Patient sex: M
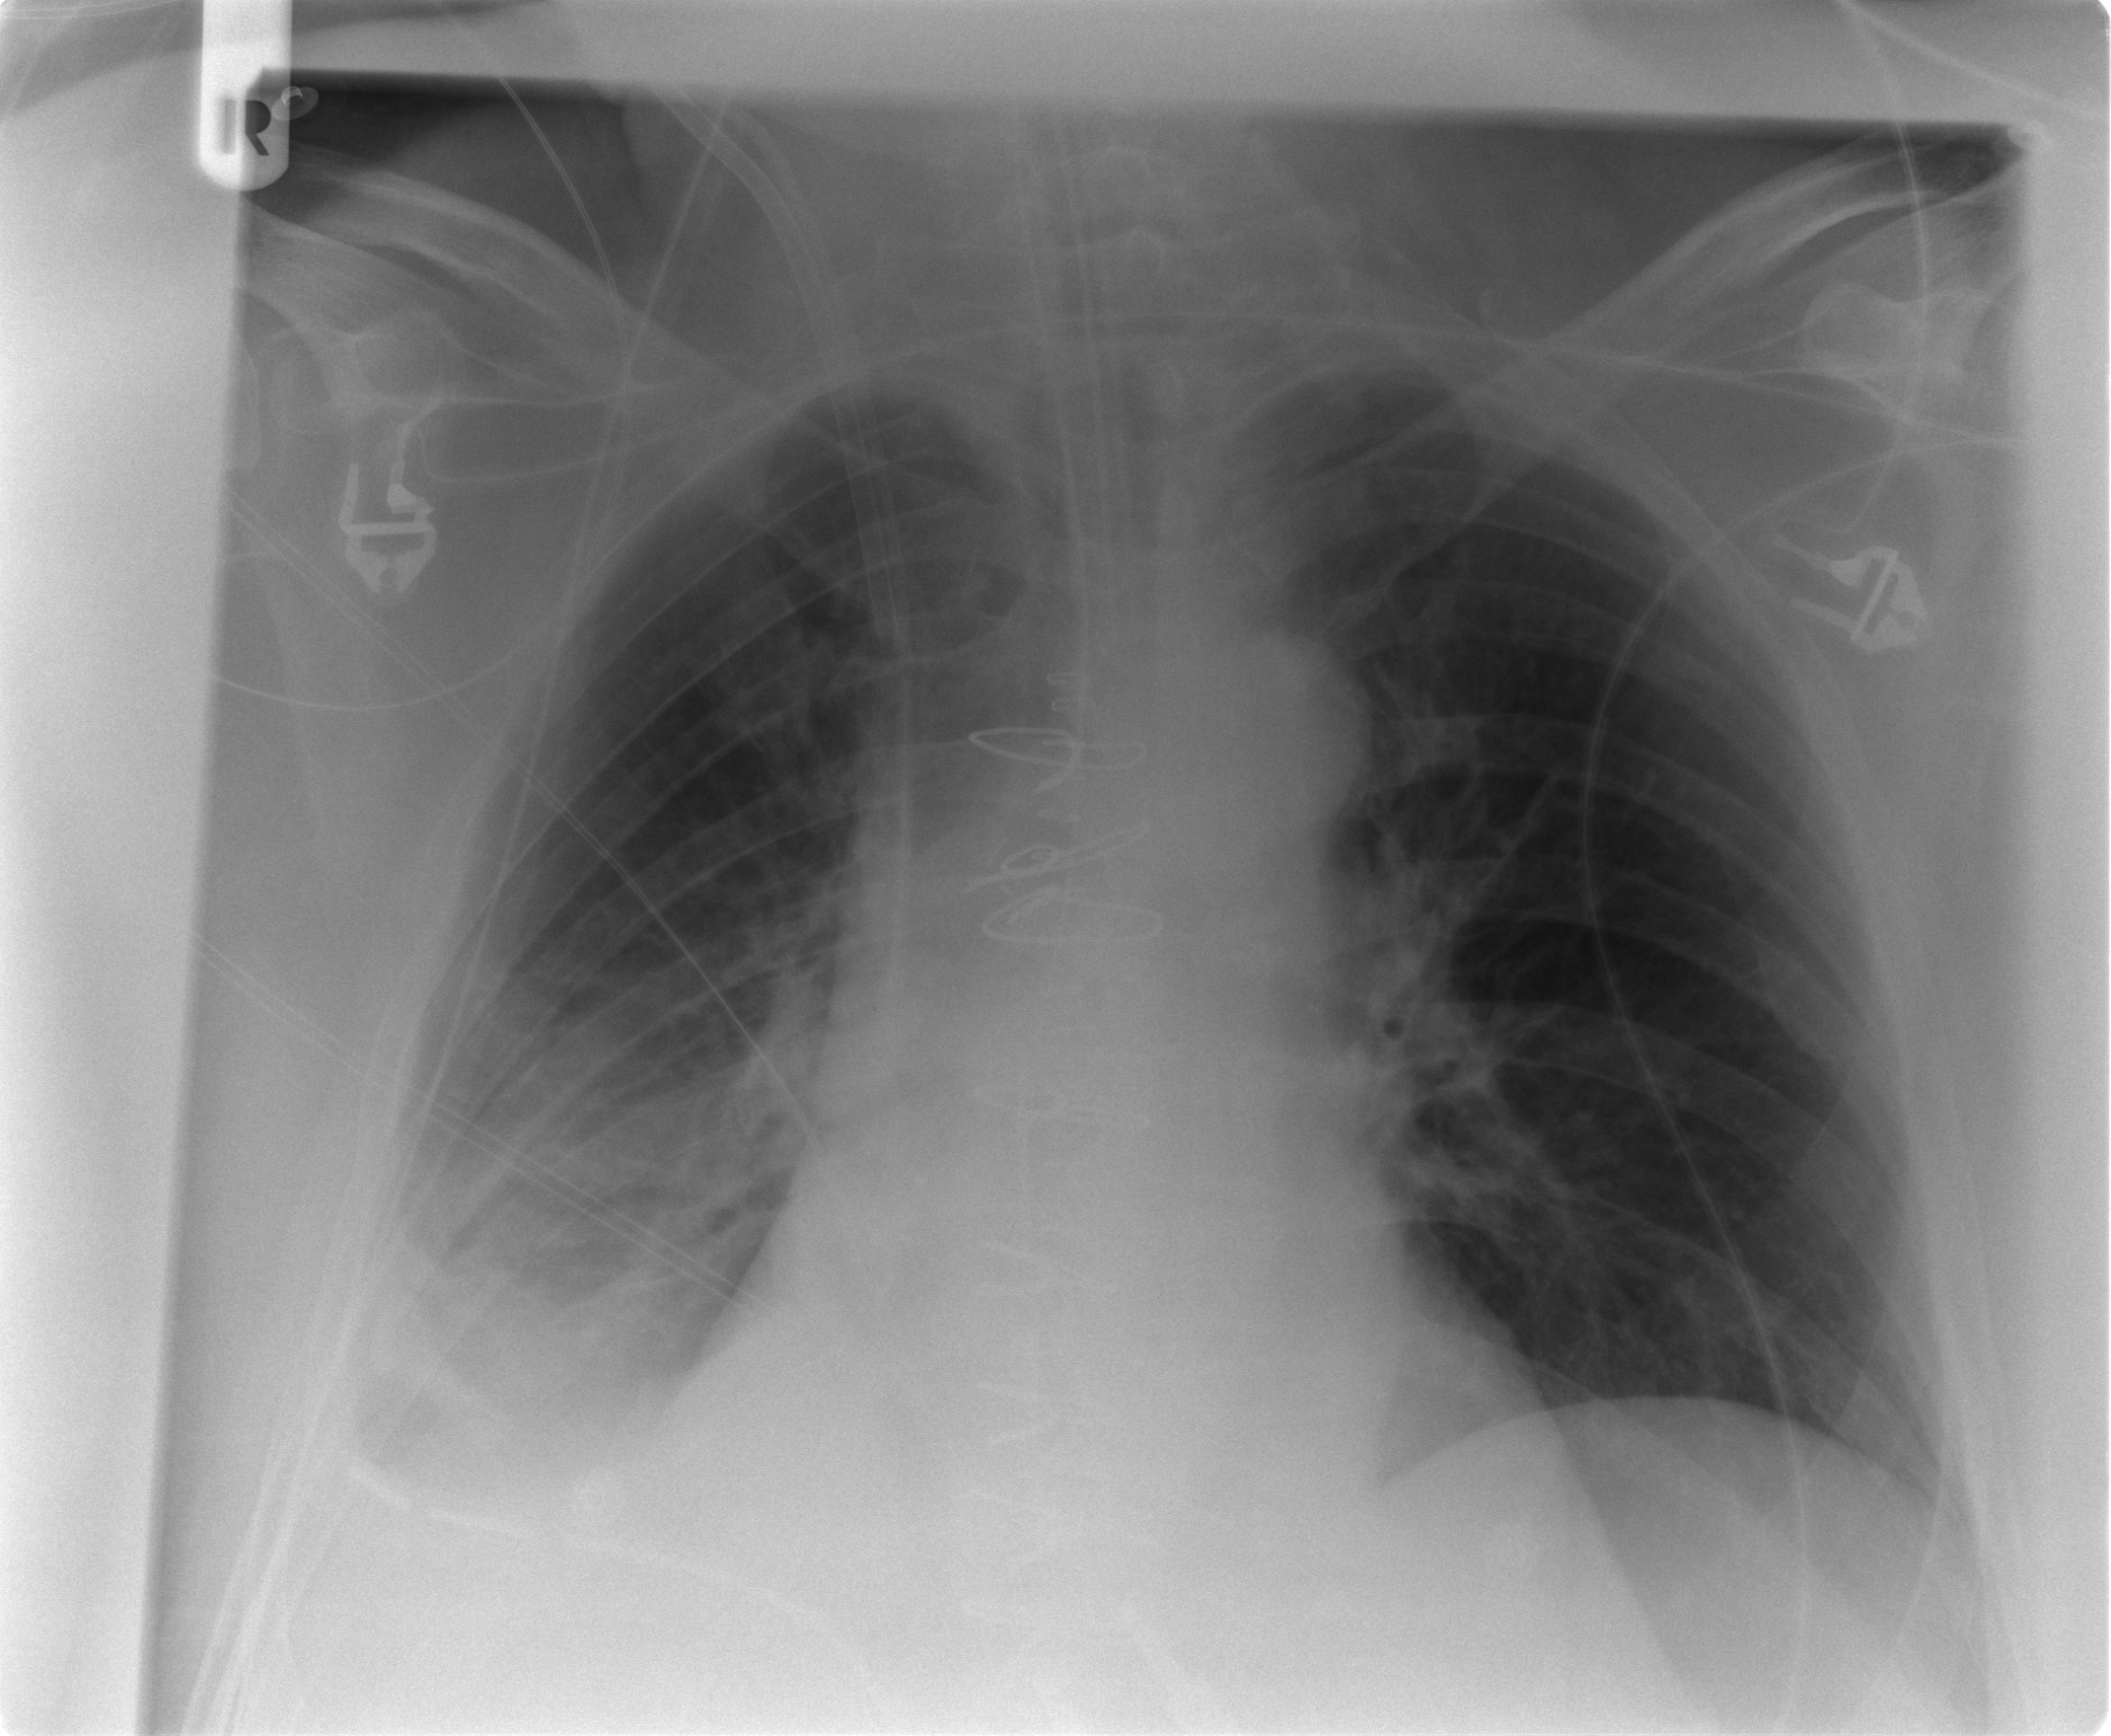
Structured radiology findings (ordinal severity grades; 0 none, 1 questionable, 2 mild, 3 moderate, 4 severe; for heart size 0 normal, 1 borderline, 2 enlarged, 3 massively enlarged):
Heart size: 0
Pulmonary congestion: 0
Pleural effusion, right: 2
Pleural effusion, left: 0
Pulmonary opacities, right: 2
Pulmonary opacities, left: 0
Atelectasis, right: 2
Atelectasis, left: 0